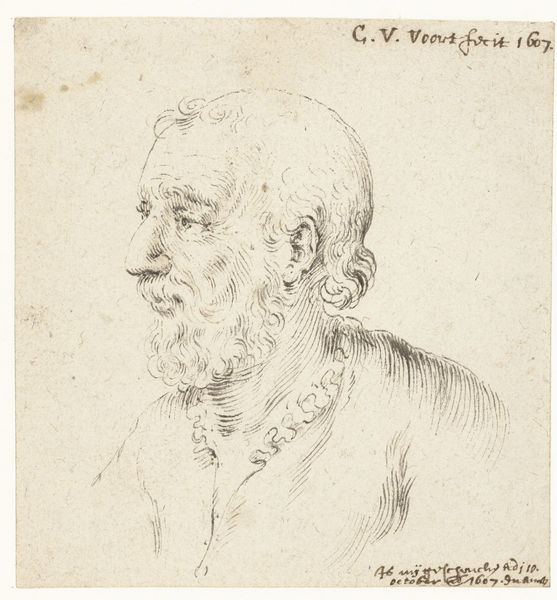
Titel: Hoofd van man met baard, in profiel naar links
Künstler: Cornelis van der Voort
Standort: Amsterdam
Institution: Rijksmuseum
Schlagwörter: gemälde, kopf, mann, haar, mund, nase, ohr, profil, schwarz, skizze, zeichnung, alt, bart, hemd, bildnis, portrait, porträt, signatur, auge, haare, locken, ohren, schrift, alter mann, studie, grafik, einfach, rüschen, knöpfe, tusche, unterschrift, stich, entwurf, tinte, kupferstich, offenes hemd, 1607, c.v.